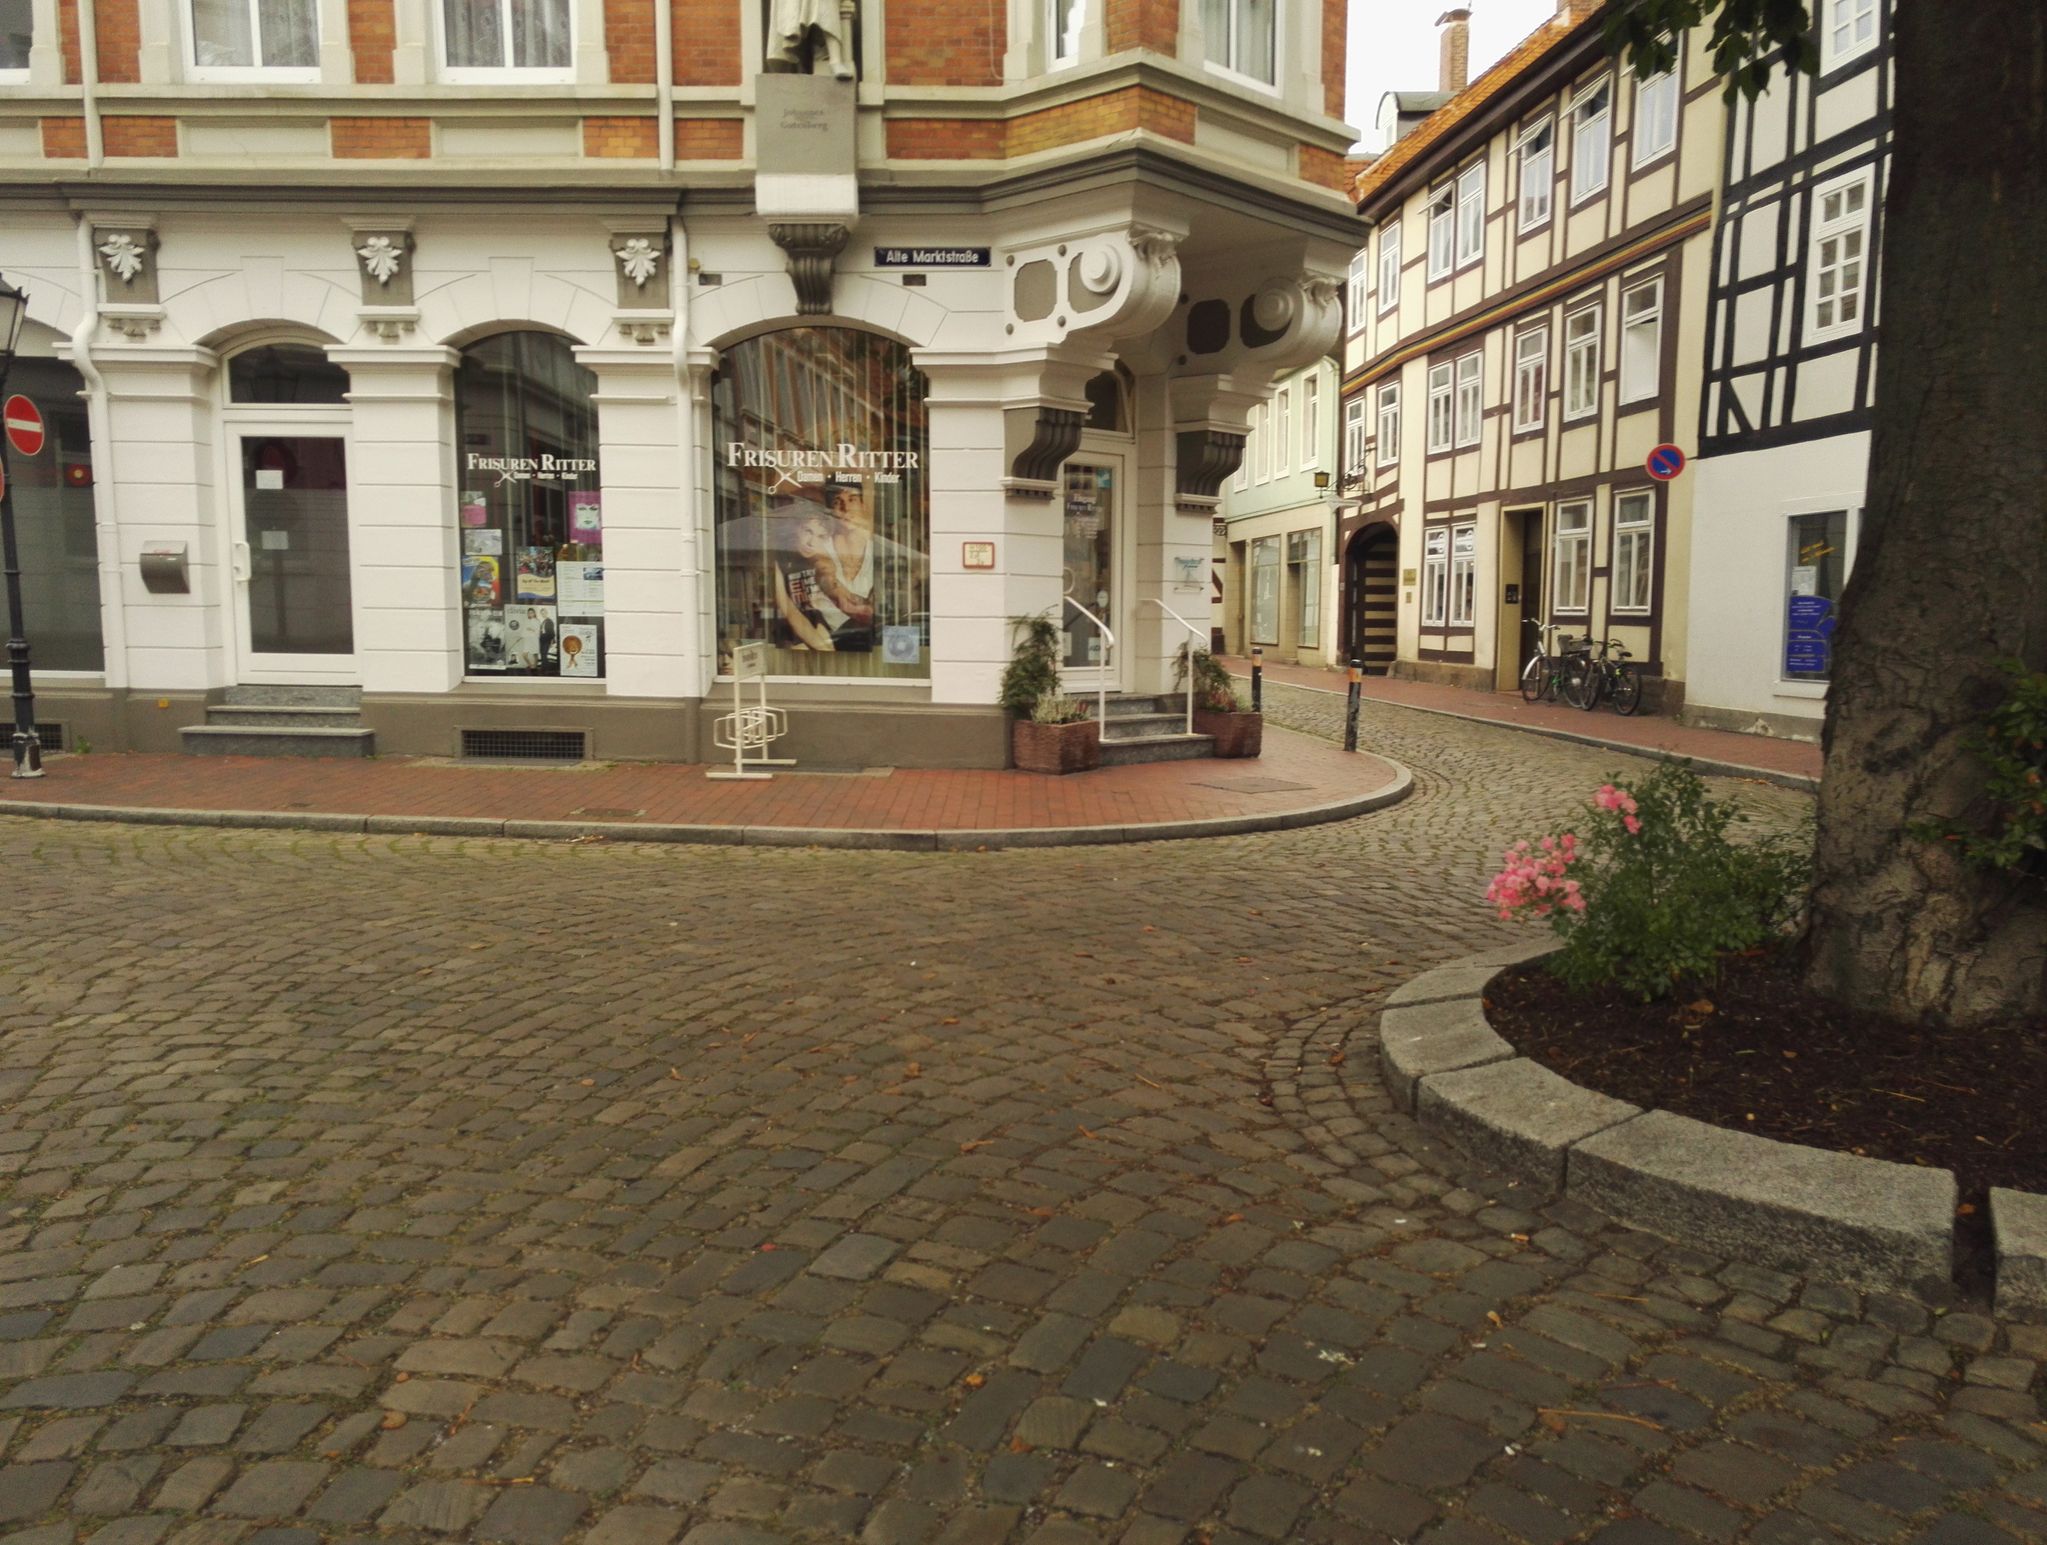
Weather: clear
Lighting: day
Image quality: good
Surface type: walking surface
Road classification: residential
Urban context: dense urban cluster
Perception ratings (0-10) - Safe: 8.32, Lively: 8.71, Beautiful: 5.24, Boring: 5.79, Depressing: 3.04, Wealthy: 9.55